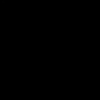
Label: space